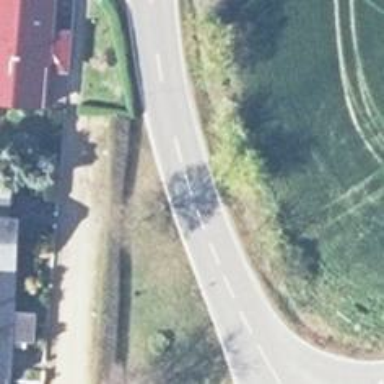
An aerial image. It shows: Tertiary road with asphalt surface.